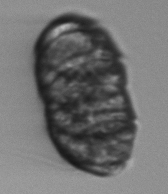
Label: Margalefidinium